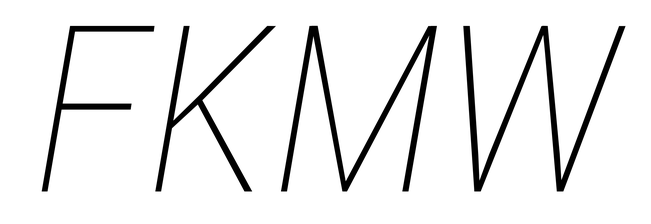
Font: Roboto-Italic_Condensed_Thin_Italic